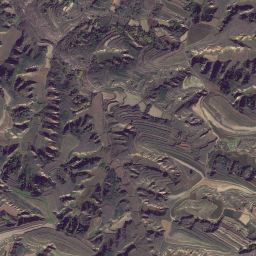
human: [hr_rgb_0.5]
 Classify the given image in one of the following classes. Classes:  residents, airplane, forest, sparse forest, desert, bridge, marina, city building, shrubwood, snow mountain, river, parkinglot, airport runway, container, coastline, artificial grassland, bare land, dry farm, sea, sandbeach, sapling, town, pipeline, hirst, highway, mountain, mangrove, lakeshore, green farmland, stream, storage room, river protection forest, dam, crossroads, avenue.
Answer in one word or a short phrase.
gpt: mountain